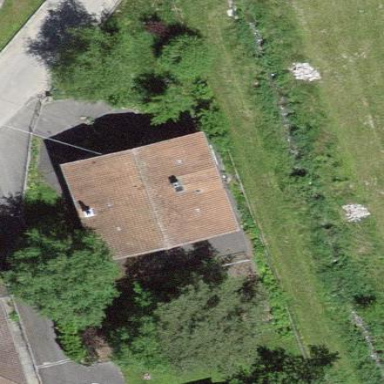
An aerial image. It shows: Residential building.